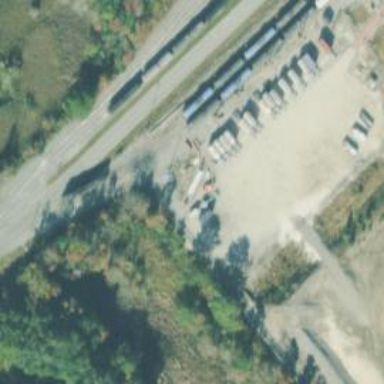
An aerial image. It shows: Rail spur service.